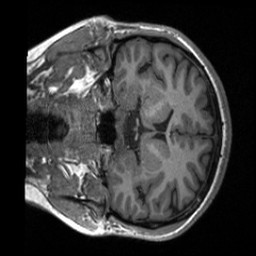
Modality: T1w
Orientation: coronal
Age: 33
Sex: female
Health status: healthy
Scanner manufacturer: siemens
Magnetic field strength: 3 T
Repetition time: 2 s
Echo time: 0.00232 s